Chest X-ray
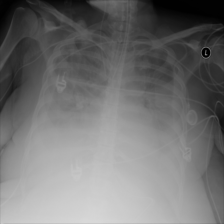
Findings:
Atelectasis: negative
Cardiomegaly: negative
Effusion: positive
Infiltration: negative
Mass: negative
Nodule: negative
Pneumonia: negative
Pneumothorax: negative
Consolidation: negative
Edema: negative
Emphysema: negative
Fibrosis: negative
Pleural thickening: negative
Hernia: negative